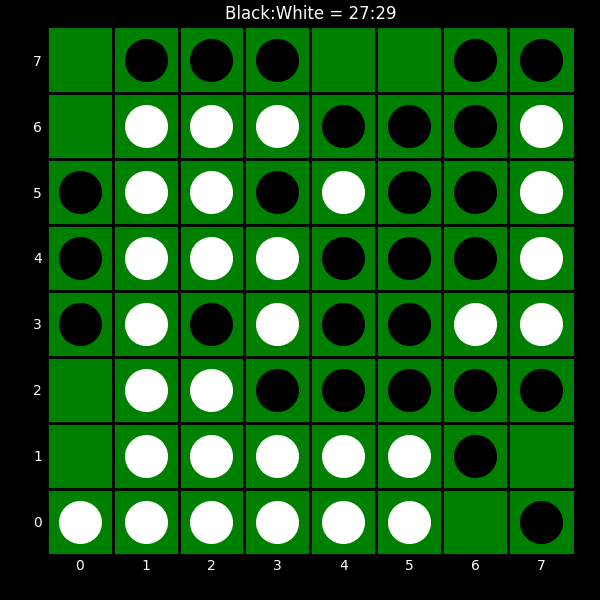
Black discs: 27
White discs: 29